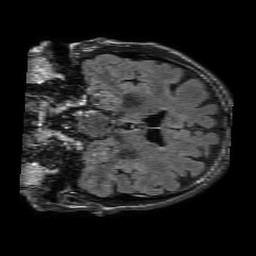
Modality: FLAIR
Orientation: coronal
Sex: male
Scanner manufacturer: philips
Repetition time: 11 s
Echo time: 0.125 s